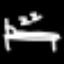
Label: bed